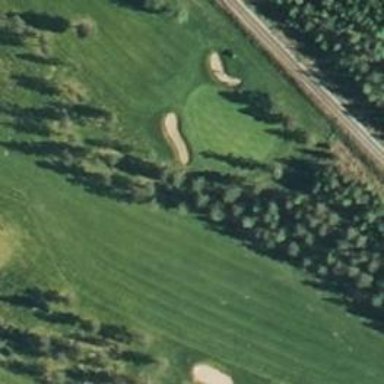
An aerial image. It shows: View of golf hole.